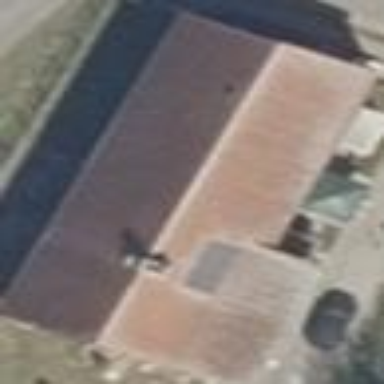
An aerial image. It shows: Building.